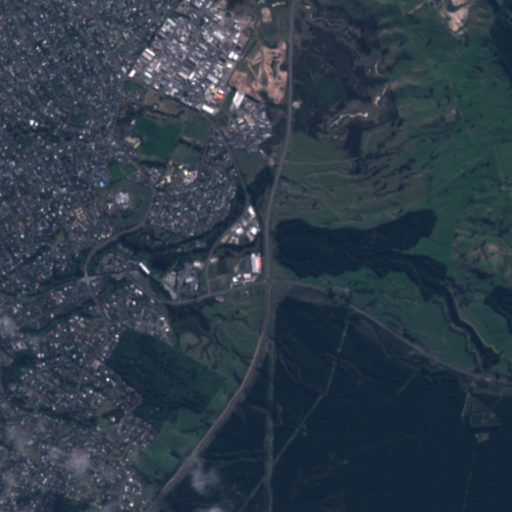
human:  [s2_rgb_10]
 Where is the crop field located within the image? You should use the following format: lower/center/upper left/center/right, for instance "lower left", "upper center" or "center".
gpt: The crop field is located in the center left of the image.
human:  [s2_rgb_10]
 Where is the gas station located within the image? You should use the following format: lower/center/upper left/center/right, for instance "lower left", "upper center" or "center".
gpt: The gas station is located in the center of the image.
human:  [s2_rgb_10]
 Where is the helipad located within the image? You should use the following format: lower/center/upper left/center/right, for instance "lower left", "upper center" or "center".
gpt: The helipad is located in the center left of the image.
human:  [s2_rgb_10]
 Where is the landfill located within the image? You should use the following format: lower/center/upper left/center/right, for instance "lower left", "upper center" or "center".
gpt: The landfill is located in the upper right of the image.
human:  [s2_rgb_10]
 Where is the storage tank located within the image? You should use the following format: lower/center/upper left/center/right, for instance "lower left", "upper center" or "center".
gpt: The storage tank is located in the upper left of the image.
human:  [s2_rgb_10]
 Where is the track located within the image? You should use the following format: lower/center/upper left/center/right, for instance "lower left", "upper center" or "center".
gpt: The track is located in the upper left of the image.
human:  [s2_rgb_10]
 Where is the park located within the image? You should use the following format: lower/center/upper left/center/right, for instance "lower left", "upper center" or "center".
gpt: There is no park in the image.